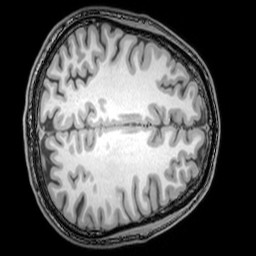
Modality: T1w
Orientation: axial
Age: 26
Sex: male
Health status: healthy
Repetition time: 0.081 s
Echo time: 0.037 s